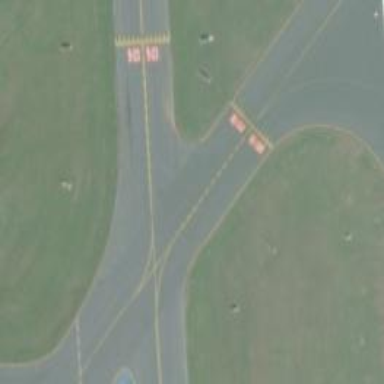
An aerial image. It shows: View of taxiway at the airport.